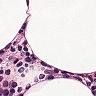
Metastatic tissue present: no